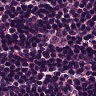
Metastatic tissue present: no